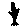
Label: bird